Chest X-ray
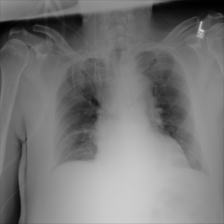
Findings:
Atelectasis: negative
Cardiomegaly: negative
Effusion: negative
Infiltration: negative
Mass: negative
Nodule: negative
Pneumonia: negative
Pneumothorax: negative
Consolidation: negative
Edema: negative
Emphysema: negative
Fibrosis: negative
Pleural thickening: negative
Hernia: negative